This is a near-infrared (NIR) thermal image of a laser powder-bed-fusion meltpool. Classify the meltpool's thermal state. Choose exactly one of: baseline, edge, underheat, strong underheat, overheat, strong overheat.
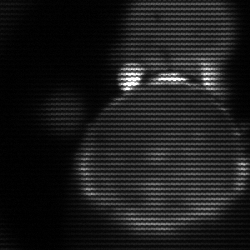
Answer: edge